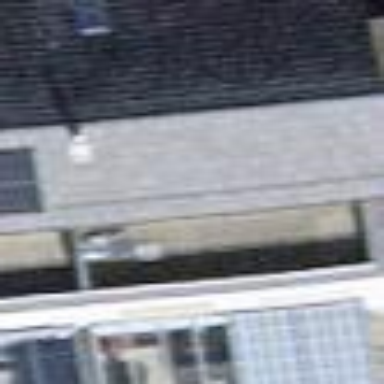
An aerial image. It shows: Building with tiled roof.